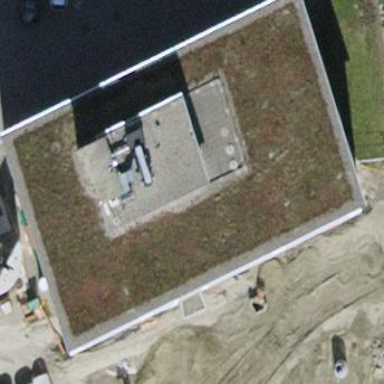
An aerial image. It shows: Commercial building.